Field crop: maize
Growth stage: 1
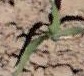
Species: maize